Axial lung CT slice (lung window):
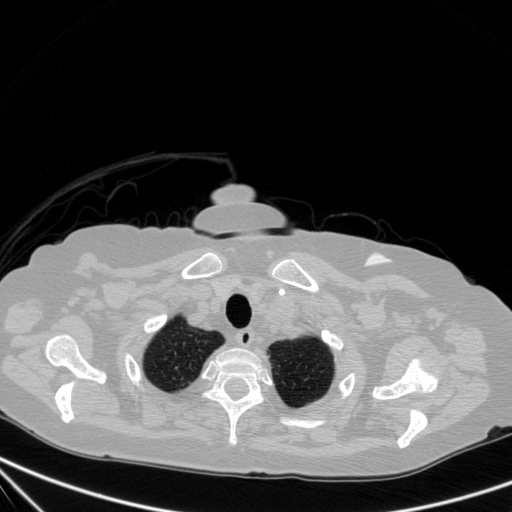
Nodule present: no